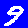
Digit: 9